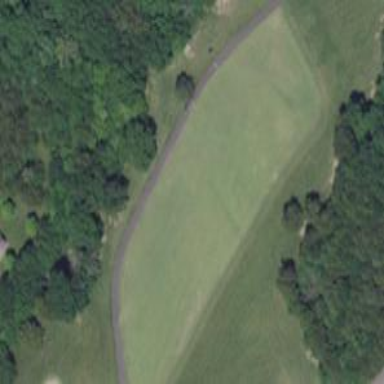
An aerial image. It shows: Grassy area designated as golf fairway.